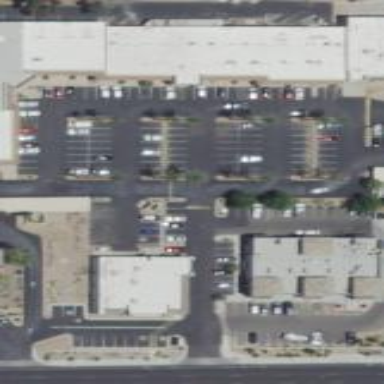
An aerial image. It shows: Retail building.